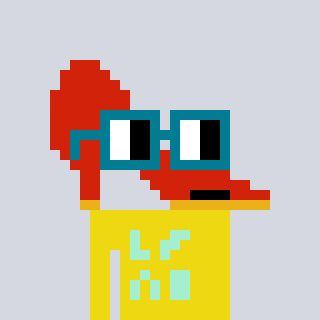
a pixel art character with square dark green glasses, a highheel-shaped head and a yellow-colored body on a cool background